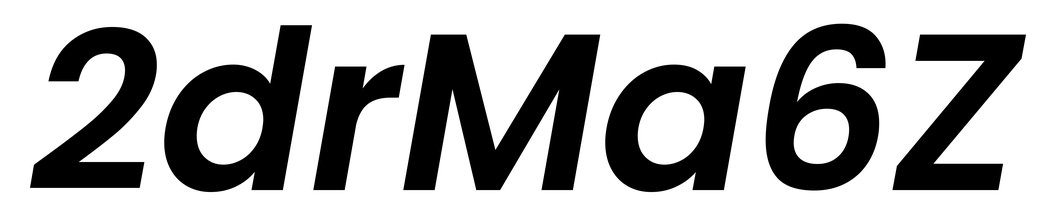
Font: Poppins-SemiBoldItalic